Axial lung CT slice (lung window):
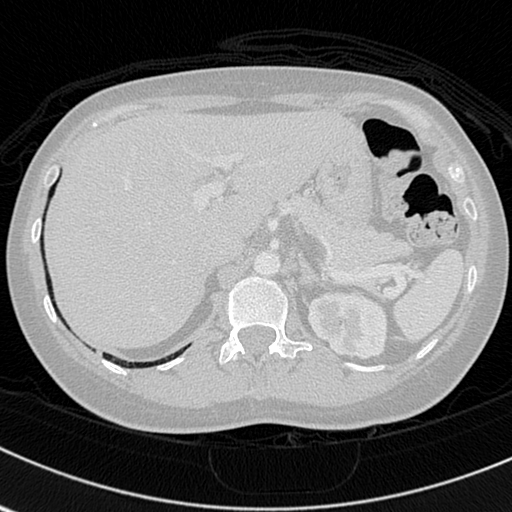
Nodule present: no